Question: I am using wamp and need to know why I am getting server error messages appear in all browsers. (see grab). I have turned error display off in php.ini and cannot see anywhere in the httpd.conf file that would be displaying these. I would appreciate some help as to how I can troubleshoot this problem. If anyone requires further code or information, I would be happy to supply at fiddle.
I am using php5.3.5 and apache 2.0.53.
Thanks

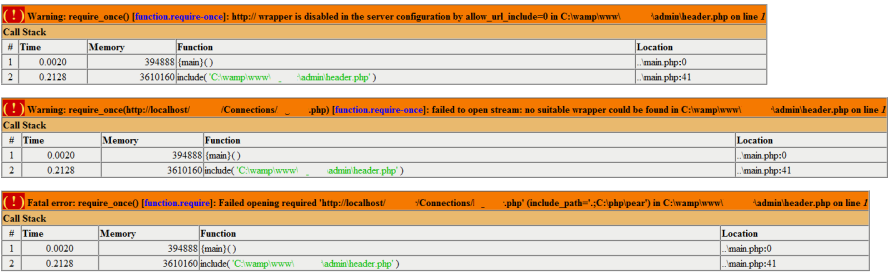
Answer: 'display_errors' is changeable 'PHP_INI_ALL' (<URL>.
This means it can be enabled in '.htaccess', or in a running script using 'ini_set()'. Check your .htaccess files; note that the server (in default config) checks .htaccess files in parent directories as well - so if your site is in '/var/www/example.com/htdocs', check for '.htaccess' in each of the directories in this path.